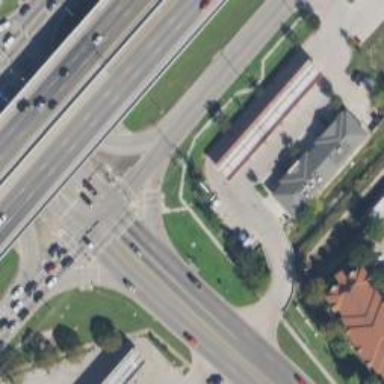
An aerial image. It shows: Secondary road with asphalt surface and frontage road.